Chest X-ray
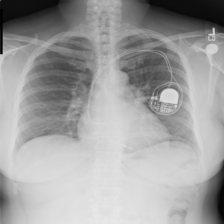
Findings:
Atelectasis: negative
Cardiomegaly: negative
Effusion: negative
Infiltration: negative
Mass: negative
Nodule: negative
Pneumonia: negative
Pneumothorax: negative
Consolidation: negative
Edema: negative
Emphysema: negative
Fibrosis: negative
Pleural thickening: negative
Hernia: negative